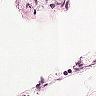
Metastatic tissue present: no